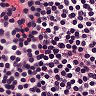
Metastatic tissue present: no